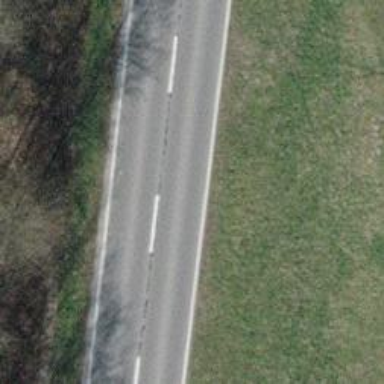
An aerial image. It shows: Tertiary road with asphalt surface.